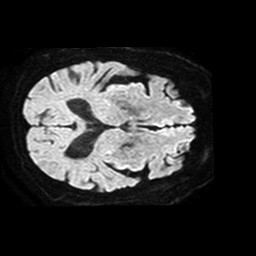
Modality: TRACE
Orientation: axial
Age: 77
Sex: female
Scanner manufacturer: philips
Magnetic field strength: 1.5 T
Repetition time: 3.487 s
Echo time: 0.09565 s